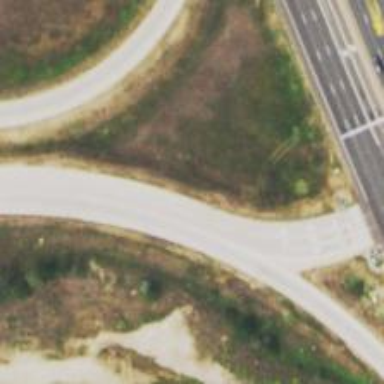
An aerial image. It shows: Asphalt motorway link.